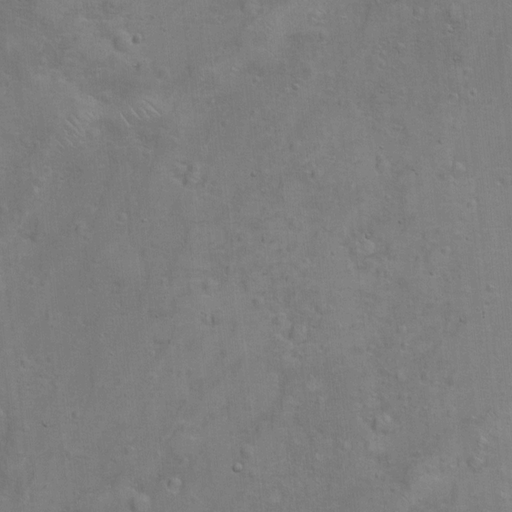
Classes present: Background